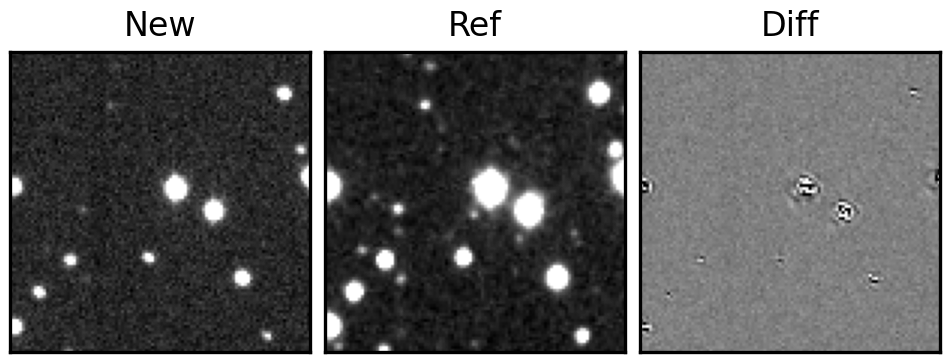
Label: bogus